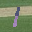
Label: 1